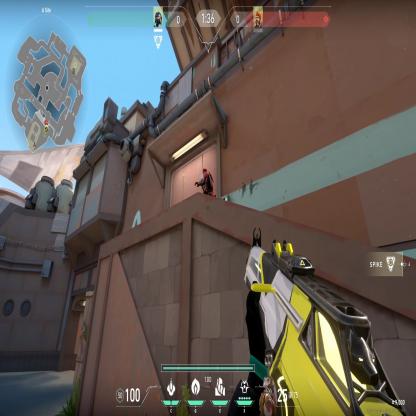
Label: enemy